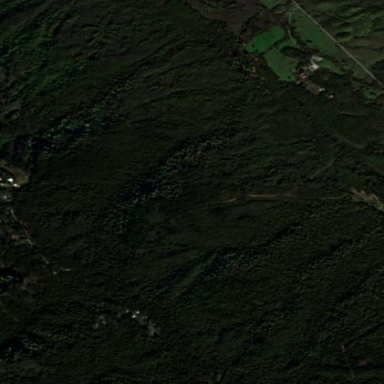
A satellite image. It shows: Historic estate surrounded by woodland.